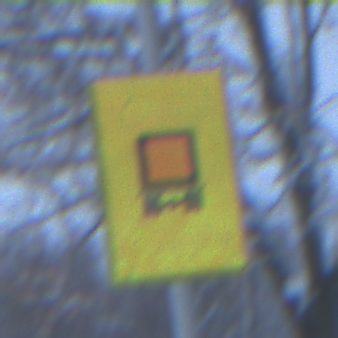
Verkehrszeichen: KennzeichnungspflichtigeFahrzeugeGefaehrlicheGueterOhnePfeilsymbol
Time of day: Midday
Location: Outdoor (Nature)
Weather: Overcast
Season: Winter
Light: Natural